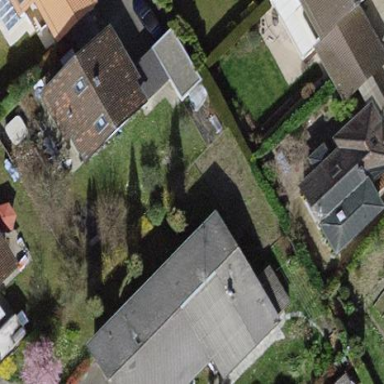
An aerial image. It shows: Garden surrounded by fence.